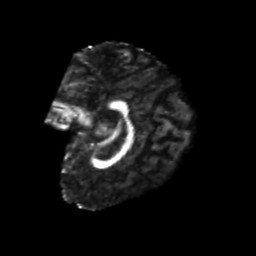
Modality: FA
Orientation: sagittal
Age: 21
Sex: female
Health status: healthy
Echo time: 0.074 s